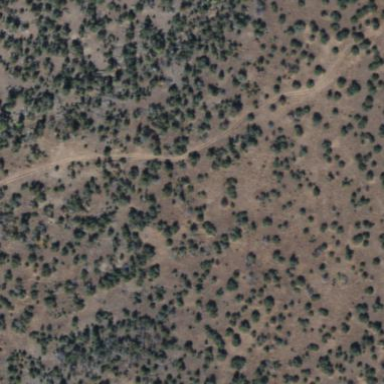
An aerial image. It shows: Area covered in scrub vegetation.